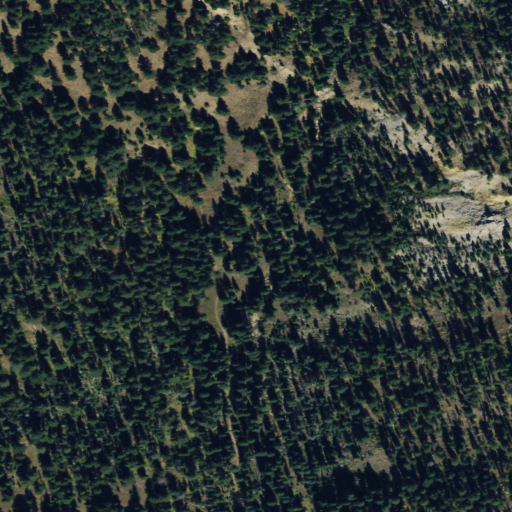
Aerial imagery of valley in Montana named Red Canyon Fault containing evergreen forest, deciduous forest, and shrub